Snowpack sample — Buffalo Mountain, Silverthorne, Colorado, USA (2/22/26, 2:02 PM MST)
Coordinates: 39.622, -106.113
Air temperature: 33 °F
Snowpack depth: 63 cm
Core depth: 20 cm
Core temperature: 23 °F
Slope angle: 11°, slope face: 116°
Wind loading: low
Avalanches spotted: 0
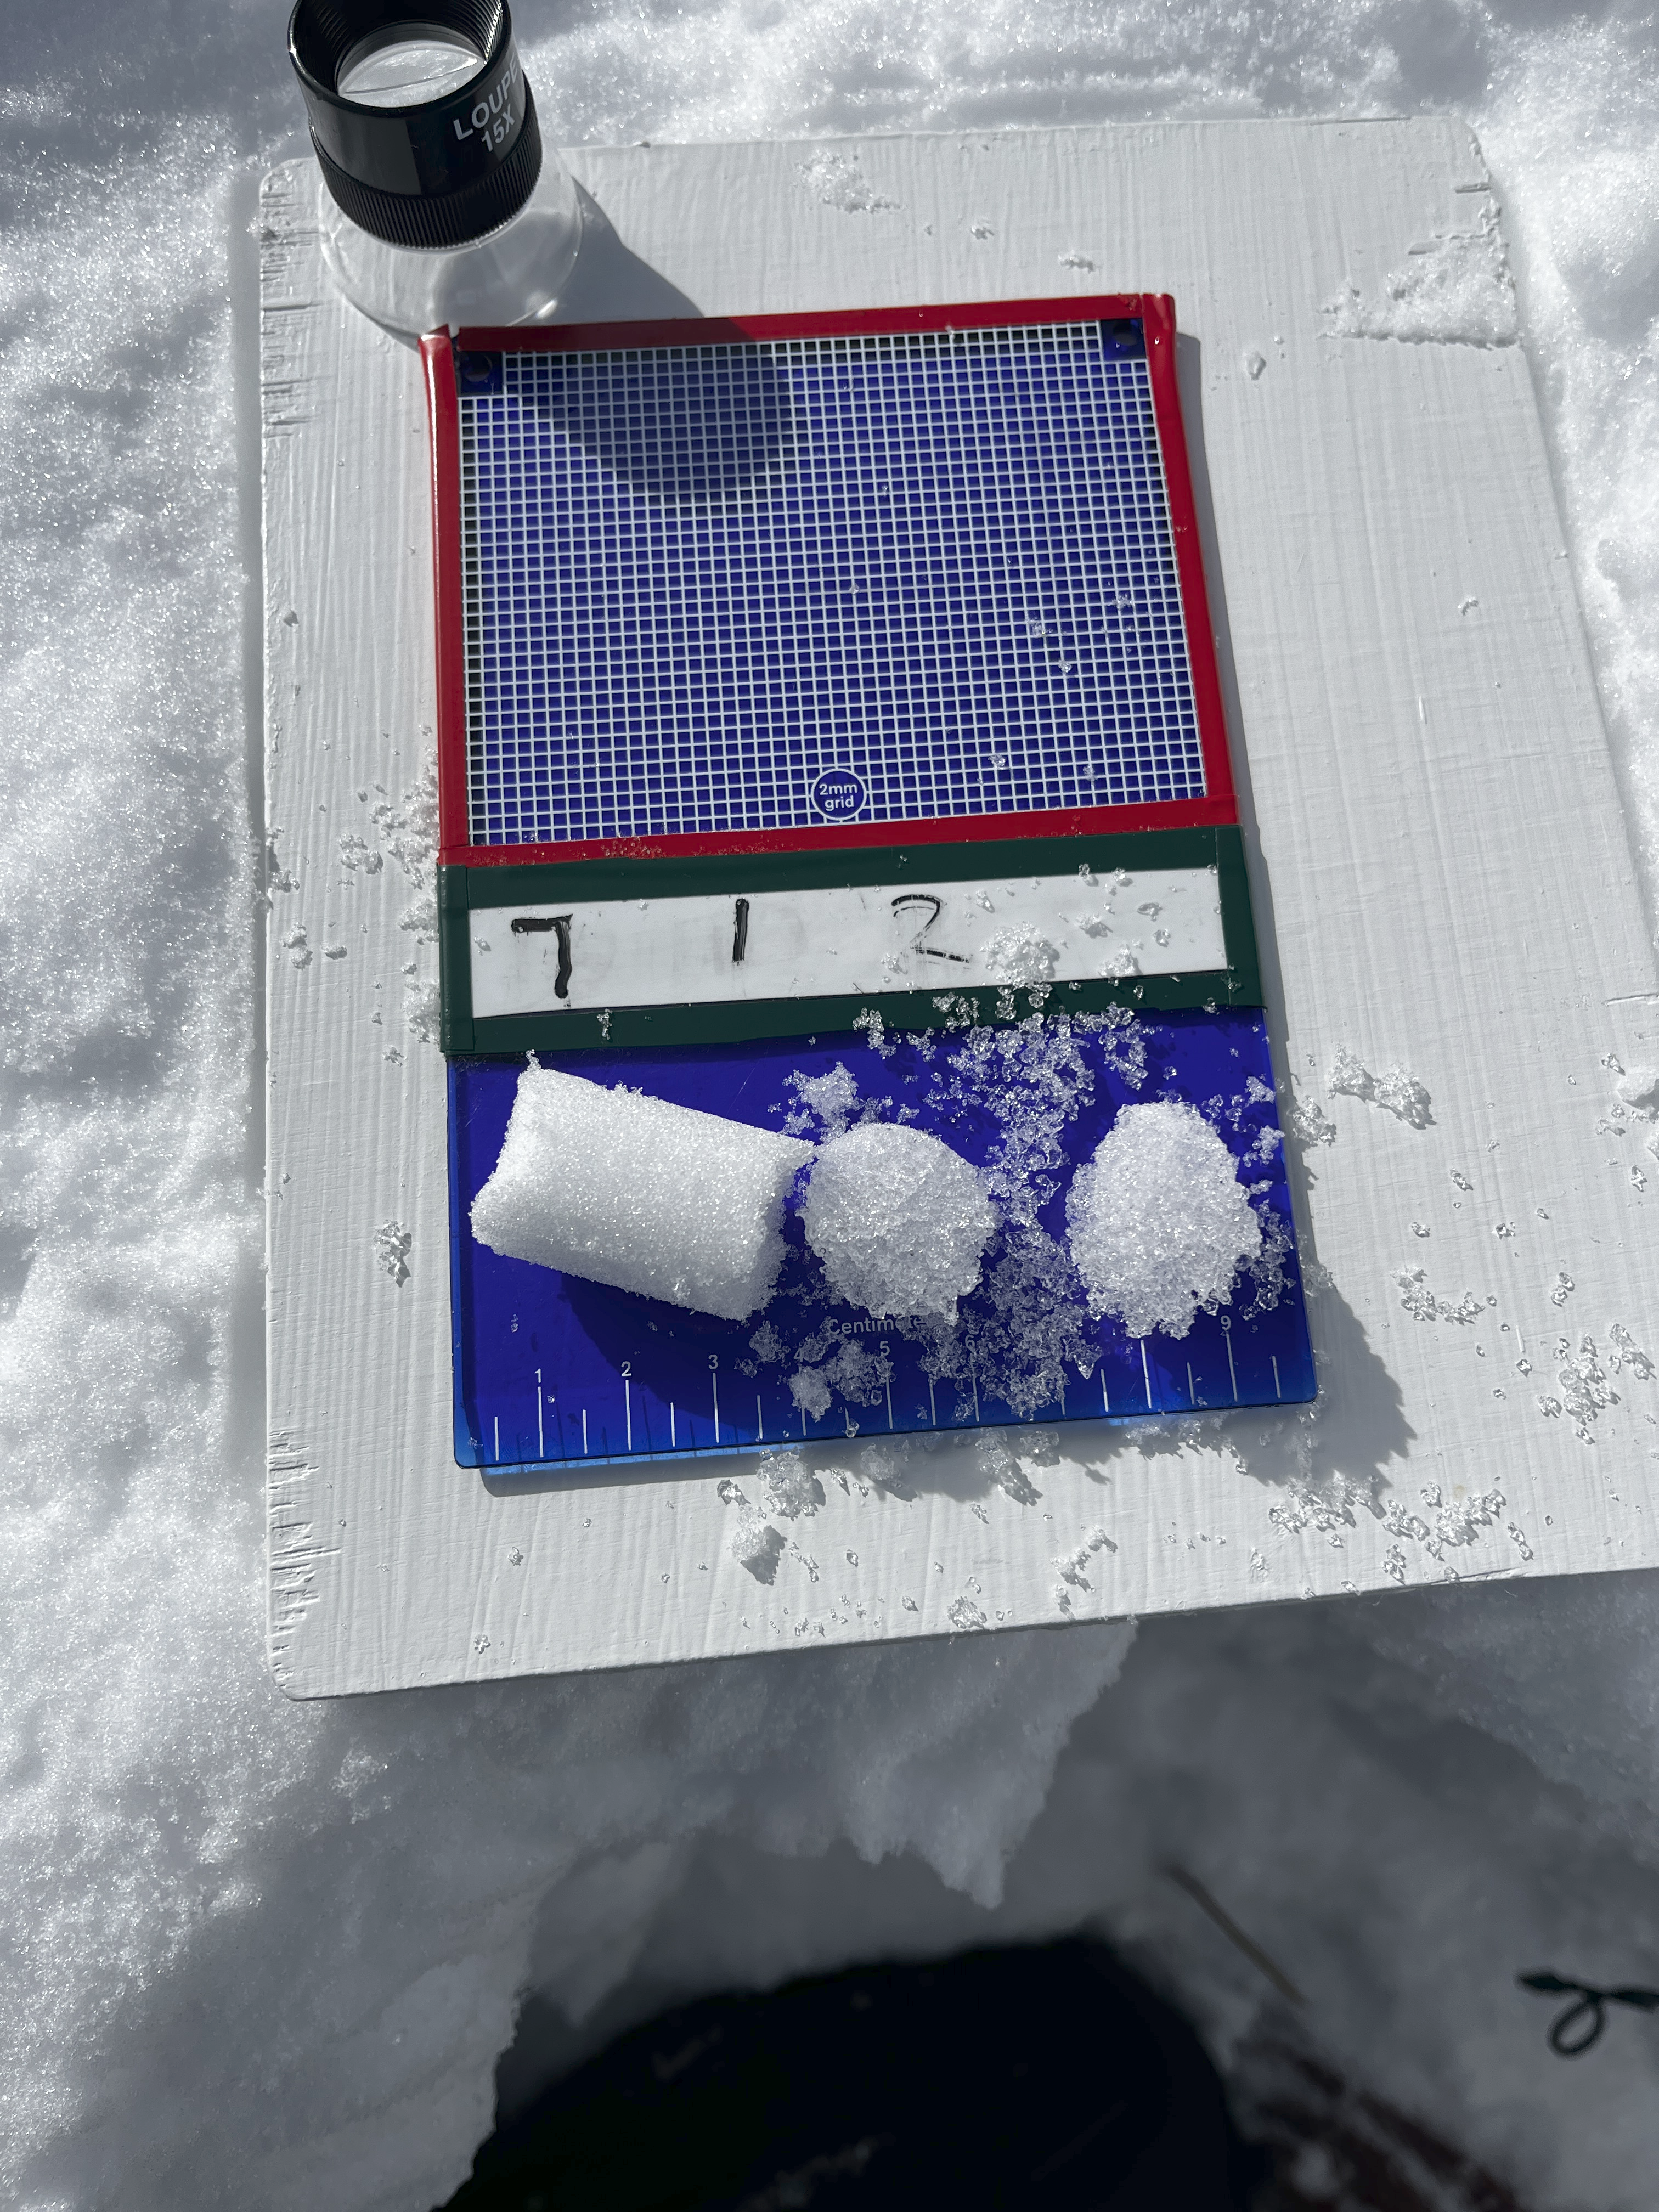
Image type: crystal_card
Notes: In a firebreak similar to site 1, minimal wind loading with no spotted avalanches (not many faces in view though)